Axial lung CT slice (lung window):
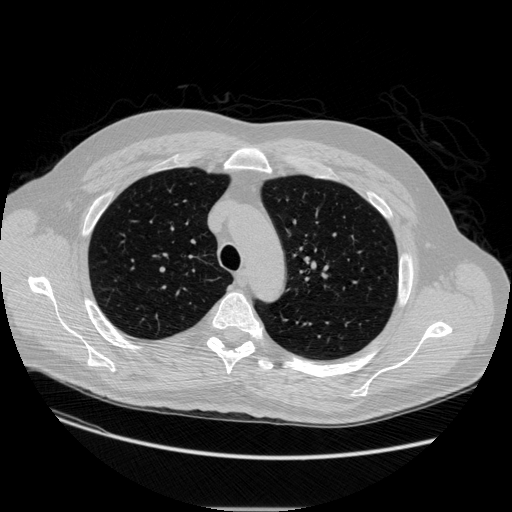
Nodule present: no